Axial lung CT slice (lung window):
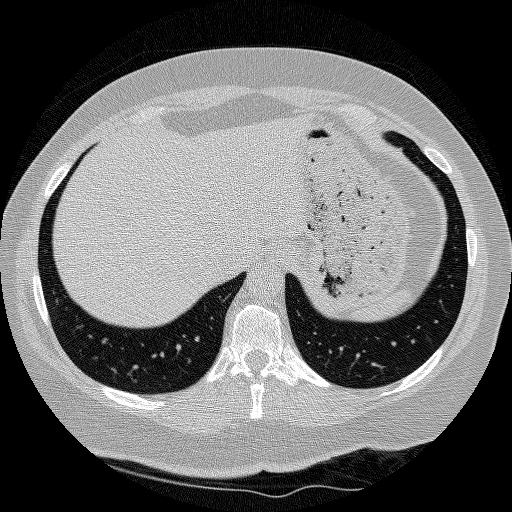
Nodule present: no